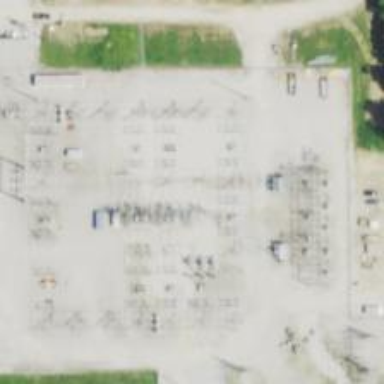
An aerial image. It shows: Switch for power supply.